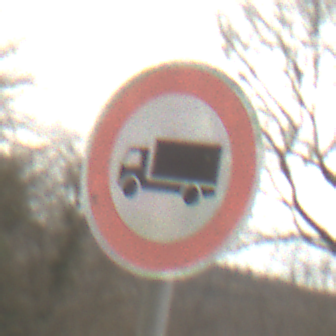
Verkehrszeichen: VerbotFuerKraftfahrzeugeUeberDreiKommaFuenfTonnen
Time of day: Midday
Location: Outdoor (Nature)
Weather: Overcast
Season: NotSpecified
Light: Natural